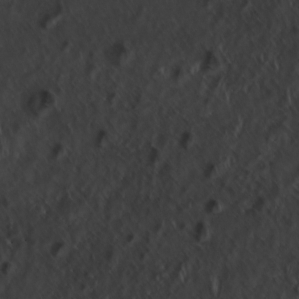
Label: non_frost